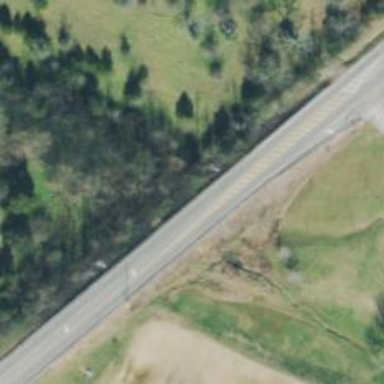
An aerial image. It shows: Primary highway.